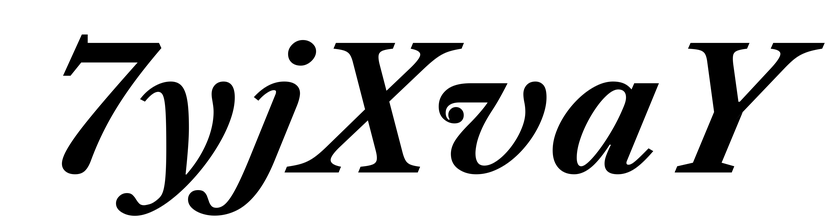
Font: LibreCaslonText-Italic_Bold_Italic